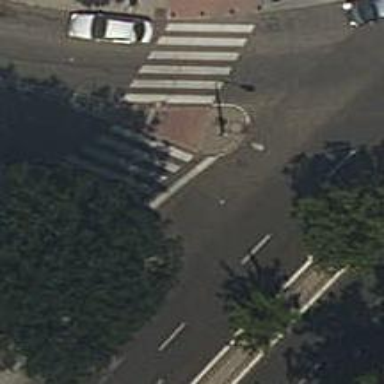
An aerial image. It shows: Uncontrolled road crossing.